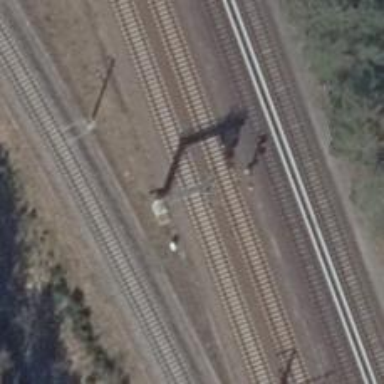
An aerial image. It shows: Railway signal.